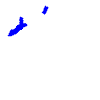
Particle: pion